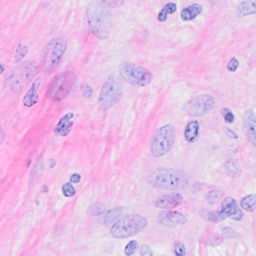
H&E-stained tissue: Breast